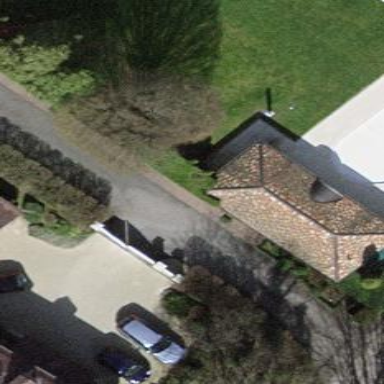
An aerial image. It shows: View of roof of building.